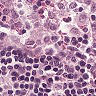
Metastatic tissue present: no